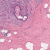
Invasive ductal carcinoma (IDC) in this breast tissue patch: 1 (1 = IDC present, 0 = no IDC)